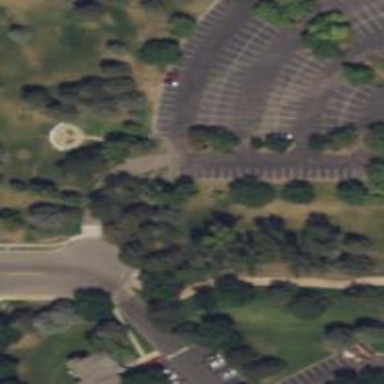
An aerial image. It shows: Disc golf hole.